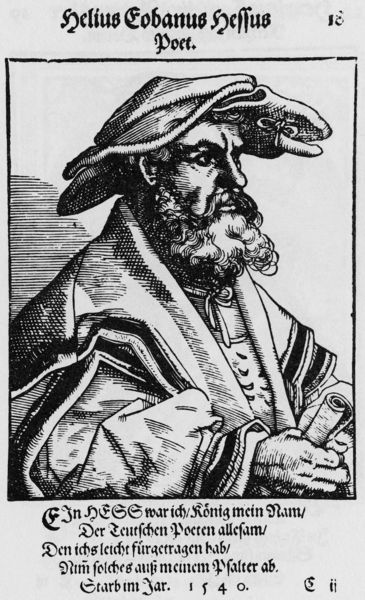
Titel: Bildnis des Helius Eobanus Hessus
Künstler: Tobias Stimmer
Institution: (Seriendruck)
Schlagwörter: hand, mann, schatten, umhang, weiß, grau, hut, mund, nase, ohr, profil, schwarz, stirn, zeichnung, blick, schleife, alt, bart, hemd, kappe, mütze, arme, augen, falten, halten, kragen, rahmen, tod, tot, vollbart, weit, ärmel, bildnis, herr, hände, portrait, porträt, signatur, ferne, auge, gewand, mantel, saum, blatt, lippen, locken, renaissance, deutschland, kopfbedeckung, holzschnitt, schrift, seitlich, grafik, graphik, rand, könig, bordüre, dichter, inschrift, poet, streng, streifen, deutsch, wange, krempe, buch, druck, schraffur, radierung, stich, titel, text, buchstaben, überschrift, darstellung, rolle, schriftrolle, gelehrter, kupferstich, altdeutsch, dokument, bezeichnung, latein, lateinisch, jude, majuskel, rahmens, psalter, ltaeinisch, ext, theologe, schlitze, hessen, doktorenhut, chrfit, datumt, perosn, seitenzahl, progil, hesse, 1540, hessus, sterbeanzeige, 18, helius, helius eobanus hessus